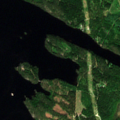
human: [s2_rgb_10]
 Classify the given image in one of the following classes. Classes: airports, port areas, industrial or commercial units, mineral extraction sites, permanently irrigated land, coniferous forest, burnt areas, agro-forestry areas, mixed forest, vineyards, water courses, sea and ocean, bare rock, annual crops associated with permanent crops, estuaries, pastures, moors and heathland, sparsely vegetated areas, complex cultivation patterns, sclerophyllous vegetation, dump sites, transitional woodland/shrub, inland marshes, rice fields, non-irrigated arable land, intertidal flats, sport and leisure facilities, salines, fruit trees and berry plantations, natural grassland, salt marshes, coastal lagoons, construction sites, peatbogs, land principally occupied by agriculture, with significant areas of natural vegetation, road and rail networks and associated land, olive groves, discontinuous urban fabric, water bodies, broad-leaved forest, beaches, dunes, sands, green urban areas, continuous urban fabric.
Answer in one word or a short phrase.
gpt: broad-leaved forest, mixed forest, water bodies